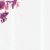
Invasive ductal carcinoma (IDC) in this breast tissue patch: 0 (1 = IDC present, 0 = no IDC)